Field crop: tomato
Growth stage: 1
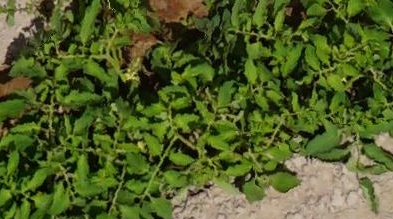
Species: tomato